Field crop: maize
Growth stage: 2
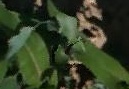
Species: maize